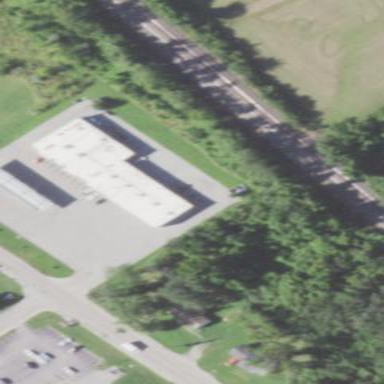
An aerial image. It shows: Commercial building.